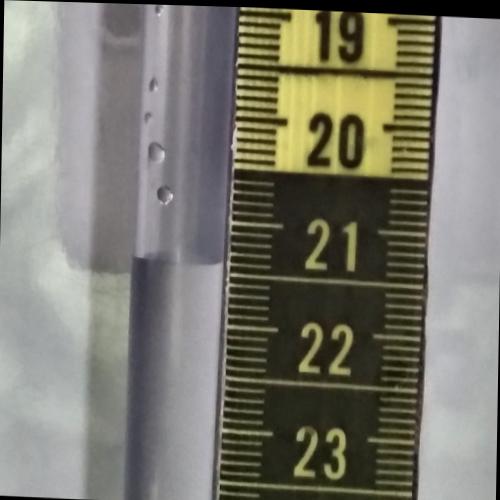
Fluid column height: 21.4 cm